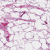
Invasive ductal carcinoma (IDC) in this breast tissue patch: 0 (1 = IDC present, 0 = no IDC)